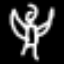
Label: angel